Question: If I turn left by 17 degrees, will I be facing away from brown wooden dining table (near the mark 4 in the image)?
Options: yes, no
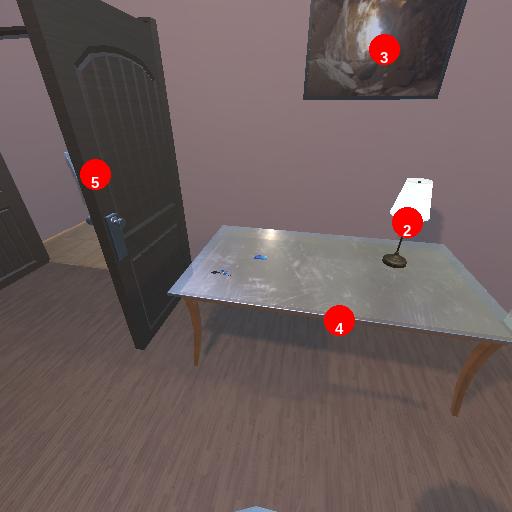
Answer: yes